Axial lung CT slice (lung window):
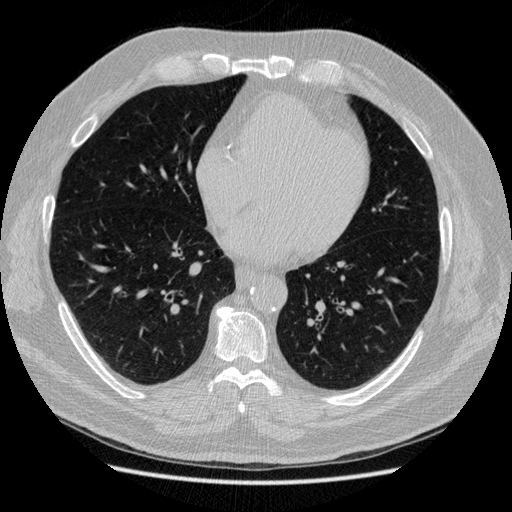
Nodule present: no